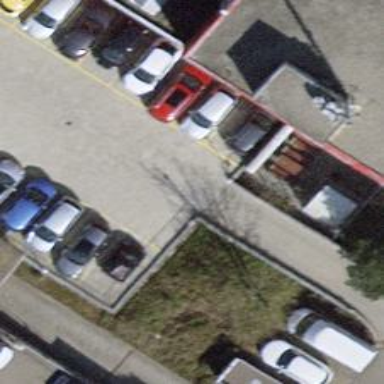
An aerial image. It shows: Road serving as parking aisle.